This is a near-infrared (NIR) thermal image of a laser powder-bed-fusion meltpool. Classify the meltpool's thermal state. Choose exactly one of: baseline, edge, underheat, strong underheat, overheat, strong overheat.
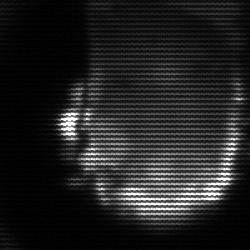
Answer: baseline